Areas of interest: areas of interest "Concert Hall"
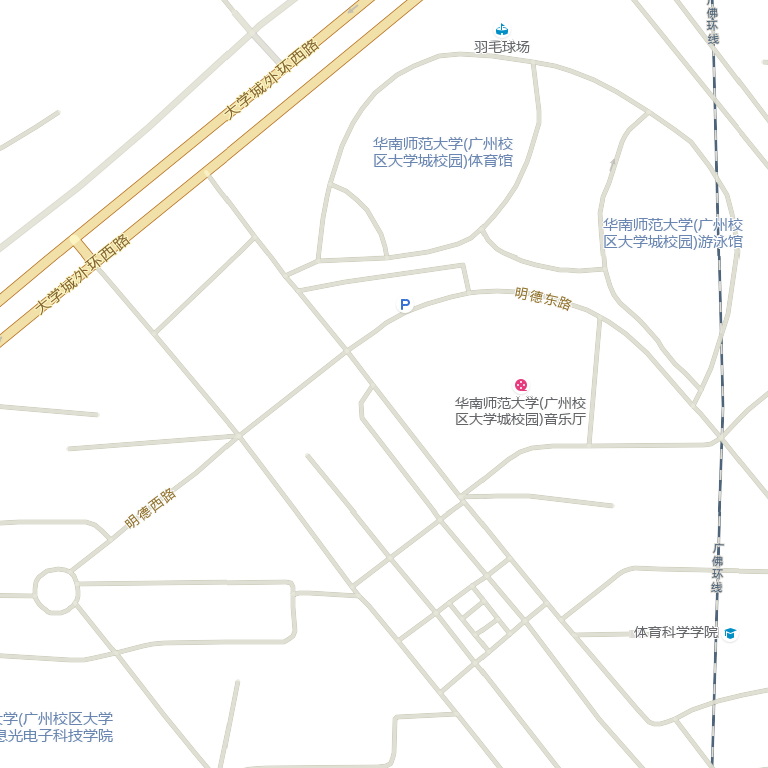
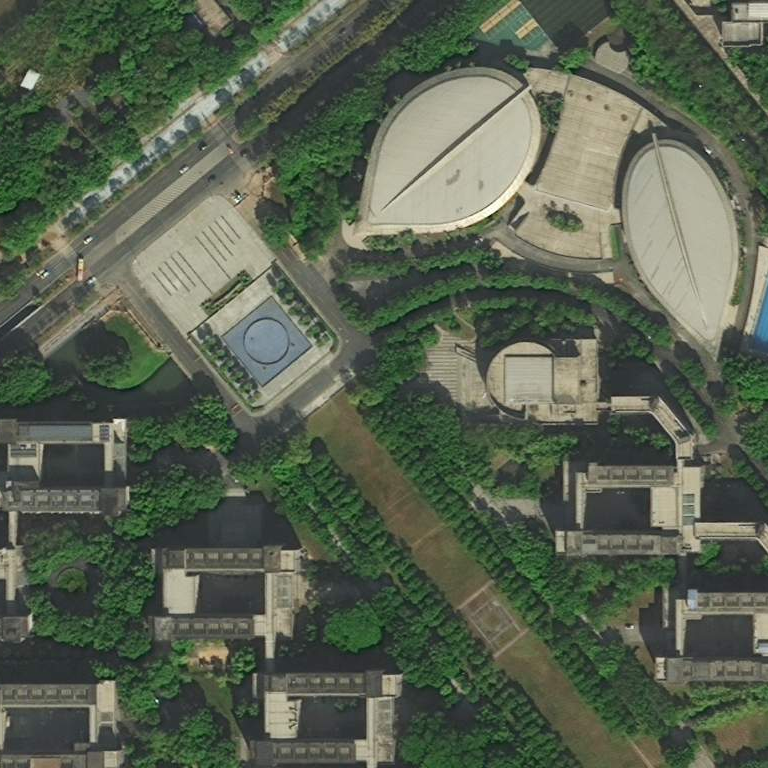